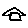
Label: house